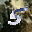
Label: 5